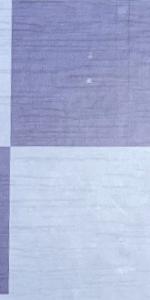
Label: Empty